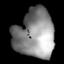
Tissue: lung
Cell type: Others
Senescence score: 0.2351
Nuclear area (px): 1854
Mean DAPI intensity: 142.45